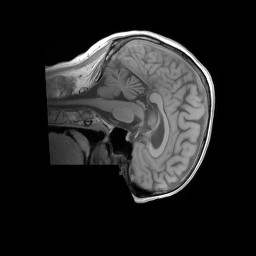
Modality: T1w
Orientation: sagittal
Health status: ill
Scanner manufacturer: siemens
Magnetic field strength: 3 T
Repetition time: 0.4 s
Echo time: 0.00272 s